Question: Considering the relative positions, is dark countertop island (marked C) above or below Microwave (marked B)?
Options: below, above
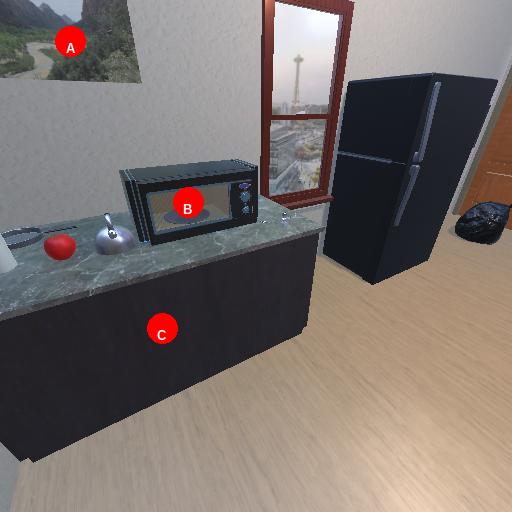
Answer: below